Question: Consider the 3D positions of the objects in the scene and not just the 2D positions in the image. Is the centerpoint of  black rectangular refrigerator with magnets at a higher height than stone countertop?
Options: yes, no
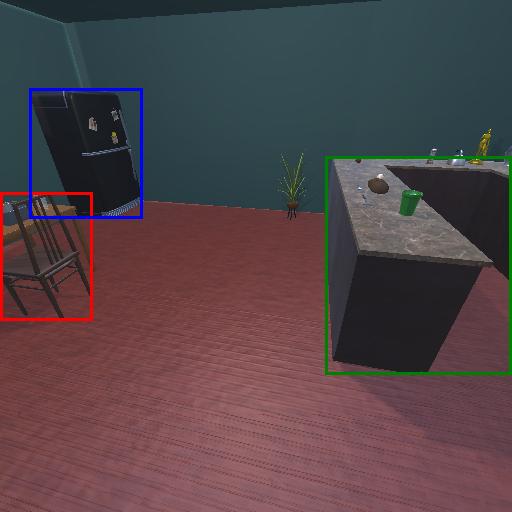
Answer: yes